Question: Behind this (not so much I admit...) funny question is a real question about a workaround I use without really understanding how it works.
First a brief description of my use case, all this is happening in a document bound UiApp showing up in the sidebar :
I have to create and send by email a couple of hundred documents in a mail merge application written in GAS. It takes of course far too long to be processed in one batch without hitting the 5 minutes execution time limit so I tried a few different workarounds to get the task done :
1. use a time stamp (stored in ScriptProperties) when I start the process and when I reach a predefined value near the limit I store the current values (pointers, useful vars...) and return to the user interface asking the user to continue (or not). That works pretty well but need a human action to complete the whole task.
2. So I setup a solution using a timer trigger that I create in the first handler call and this trigger calls the doc creation / sending function. This is also working nicely but the trigger called function are not able to interact with the UI since it seems that only handler functions can update the UI. The problem there is that I cannot show the progress nor easily show when the process ends.
3. Then I remembered a small app that a wrote some time ago just for fun : it was a timer that used a checkBox as a server handler trigger (from an idea suggested long ago by Romain Vialard on the old Google forum) and decided to try this trick in my mail sending process.
It works perfectly, I process 40 documents batches is each call (during about 3 minutes) then pause for a while and start again until it gets finished.
Each call is triggered by the checkBox linked server handler, the check box itself is changed in the handler function, creating its own trigger this way.
My question (finally ;-) is : knowing that the whole process might take 30 to 60 minutes how precisely is that possible ?
I hope I'm clear enough, (which I doubt since it is a bit confuse in my mind :-)
I join below the code of the clock test app that gave me the idea, it will probably make things easier to understand.
'''
function doGet() {
var app = UiApp.createApplication().setTitle('Counter/Timer');
var Panel = app.createAbsolutePanel().setStyleAttribute('padding','35');
var counter = app.createHTML().setId('counter').setHTML('<B>Timer = wait</B>').setStyleAttribute('fontSize','40px');// set start display
var clo = app.createTextBox().setName('clo').setId('clo').setValue('0').setVisible(false);//set start value in seconds
var handler1 = app.createServerHandler('doSomething').addCallbackElement(Panel);
var chk1 = app.createCheckBox('test1').addValueChangeHandler(handler1).setVisible(true).setId('chk1').setVisible(false);
app.add(Panel.add(chk1).add(counter).add(clo));
chk1.setValue(true,true);// start the process
return app}
function doSomething(e) {
var app = UiApp.getActiveApplication();
var xx = Number(e.parameter.clo);
var disp = app.getElementById('counter')
xx++ ;// replace by xx-- to count downwards
if(xx>600){ // 10 minutes timeout for example
disp.setHTML('<B> GAME OVER ;-)</B>').setStyleAttribute('fontSize','80px').setStyleAttribute('color','RED')
return app
}
var cnt = app.getElementById('clo').setValue(xx)
disp.setHTML('<B>'+T(xx)+'</B>')
Utilities.sleep(1000); // instead of sleeping do something !
// below comes the "active" part
var chk1 = app.getElementById('chk1').setValue(false,false)
var chk1 = app.getElementById('chk1').setValue(true,true)
return app;
}
function T(val){
var min = parseInt(val/60);
var sec = val-(60*min);
if(sec<10){sec='0'+sec}
if(min<10){min='0'+min}
var st = '> '+min+':'+sec
return st
}
'''

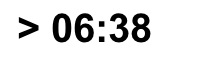
Answer: The statement that the server handler function calls aren't independent processes because they "are created from inside the function itself" isn't quite true.
You've set up a checkBox element 'chk1' with a server handler 'doSomething'. Whenever the
checkBox is checked, then, an event is to the server. (...and your script is causing those events with every 'chk1.setValue()' call) The 'checkBox' and surrounding UI code is running in your browser - click "show source" or use an explorer to see what's been served to your browser by the google servers. (Warning - it's obfuscated. But you might recognize some of your strings, and from that your client-side code.)
Here's what we're told in the documentation for <URL>:
> When a ServerHandler is invoked, the function it refers to is called on the Apps Script server in a "fresh" script.
That's the key to extending your operating time: each dispatched event results in invocation of 'doSomething()' in a completely new operating context - it's like you've opened the script editor in a different browser, and clicked "run" on your script. The "fresh" script has no access to var values of previous run... but it is also given it's own set of operating restrictions, including timers.
PS: You should make sure that server-side handler is "thread safe" by using Lock, since you're accessing shared resources that may be accessed by multiple instances of the 'doSomething()' callback. Related to that, it's possible to hit another limit with this script:

Just for fun, I commented out '.setVisible(false)' on 'chk1', so the checkBox would be visible. I then rapidly clicked it several dozen times. The time display ran out-of-order, and eventually the above error popped up. (minutes later) It's an artificial situation, of course, but still an error state that's easily avoided.